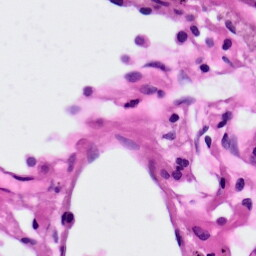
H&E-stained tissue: Lung